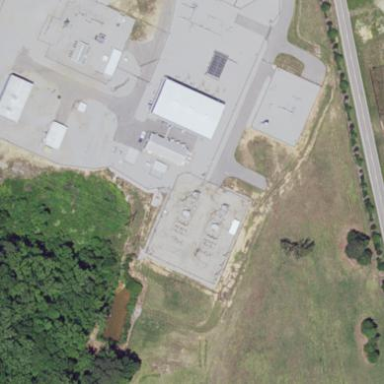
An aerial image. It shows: Industrial substation surrounded by fence.